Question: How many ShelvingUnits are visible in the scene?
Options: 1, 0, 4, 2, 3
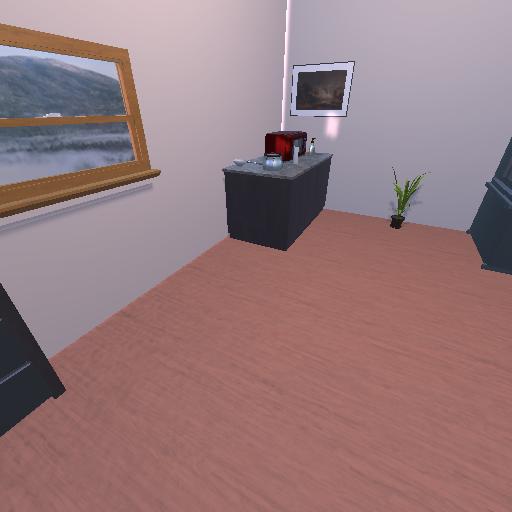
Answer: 1